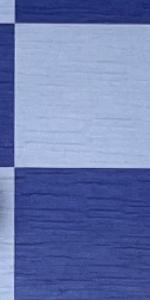
Label: Empty